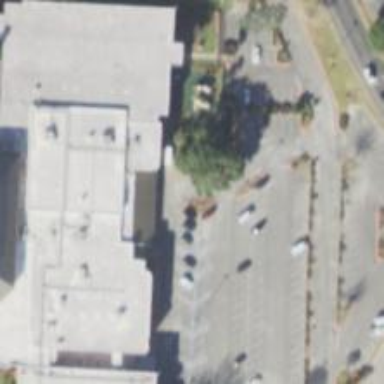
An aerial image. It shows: Parking space.